Question: Is it possible to make this shape with CSS? It can't be done with border radius, is there another way to 'bend' a rectangles sides?

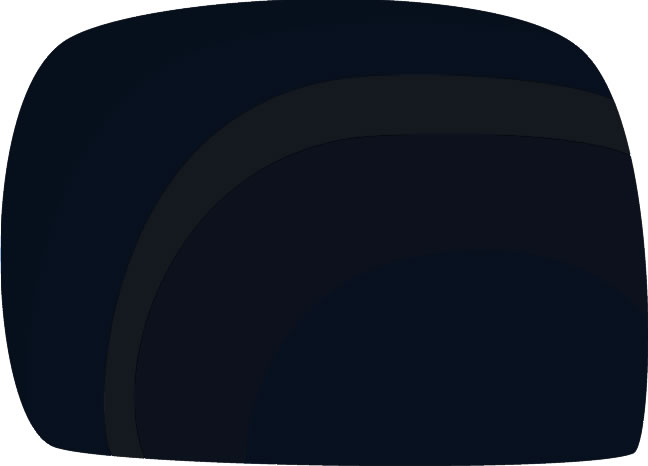
Answer: As the other answers, the best way to make your shape perfect is using SVG. However with css3 and the help of pseudolements after and before You may have close shapes.
This one is far from good as I've made the <URL> as a fast example but with time you may get better results:
'''
div {
position: relative;
width: 200px;
height: 150px;
margin: 20px 0;
background: green;
border-radius: 50% / 10%;
color: white;
text-align: center;
text-indent: .1em;
}
div:before {
content: '';
position: absolute;
top: 10%;
bottom: 10%;
right: -5%;
left: -5%;
background: inherit;
border-radius: 5% / 50%;
}
div:after {
content: '';
position: absolute;
bottom: 0px;
right: -11px;
width: 130px;
height: 120px;
background: green;
border-radius: 20% / 150%;
}
'''